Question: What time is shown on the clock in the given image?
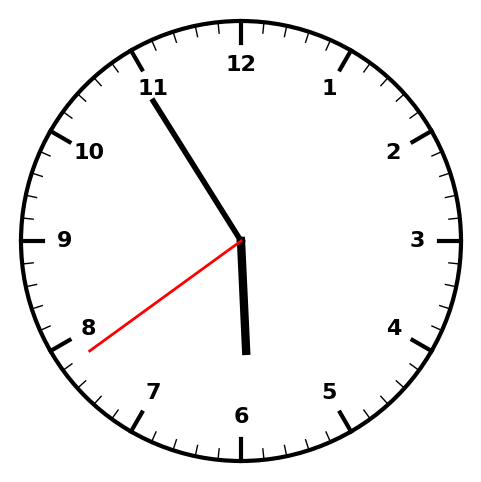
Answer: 05:54:39